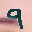
Label: 9